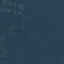
Land use / land cover class: Forest